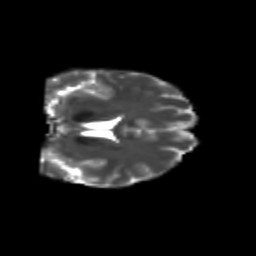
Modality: T2w
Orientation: coronal
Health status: healthy
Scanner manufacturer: philips
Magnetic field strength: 3 T
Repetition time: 6.964 s
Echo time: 0.092 s